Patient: sex M, age 64
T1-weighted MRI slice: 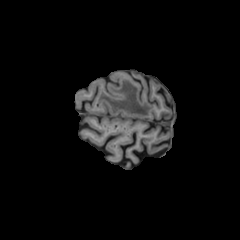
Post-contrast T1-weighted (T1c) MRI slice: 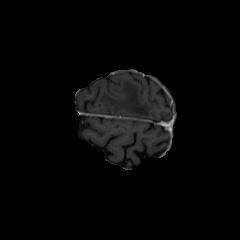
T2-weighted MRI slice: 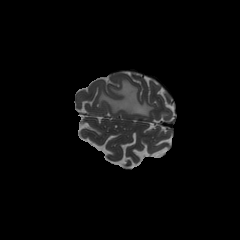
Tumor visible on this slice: yes
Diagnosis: Glioblastoma, IDH-wildtype
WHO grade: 4